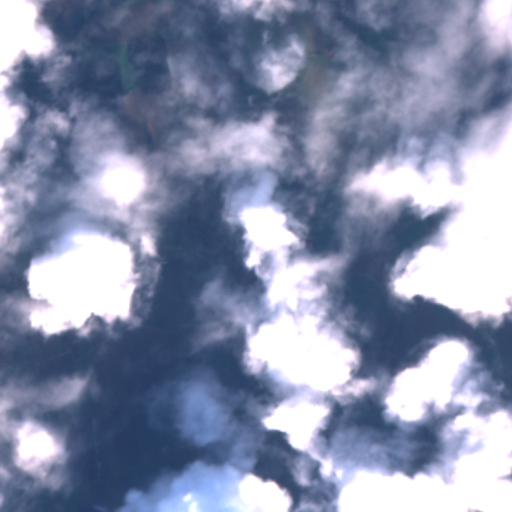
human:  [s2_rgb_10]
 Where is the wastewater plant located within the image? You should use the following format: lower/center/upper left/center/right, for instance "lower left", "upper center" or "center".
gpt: The wastewater plant is located in the lower right of the image.
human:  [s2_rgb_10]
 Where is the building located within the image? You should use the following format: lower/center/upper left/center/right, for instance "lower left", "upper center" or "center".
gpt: There is no building in the image.